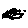
Label: zigzag